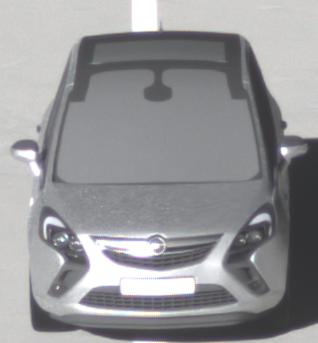
Make: Opel
Model: Zafira Tourer 1.8
Detailed model: Zafira (C) Tourer
Model produced from: 2012/01
Model produced until: 2015/06
Doors: 5
Color: white
Road condition: dry road
Daytime: morning or afternoon
Contrast: high contrast